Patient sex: M
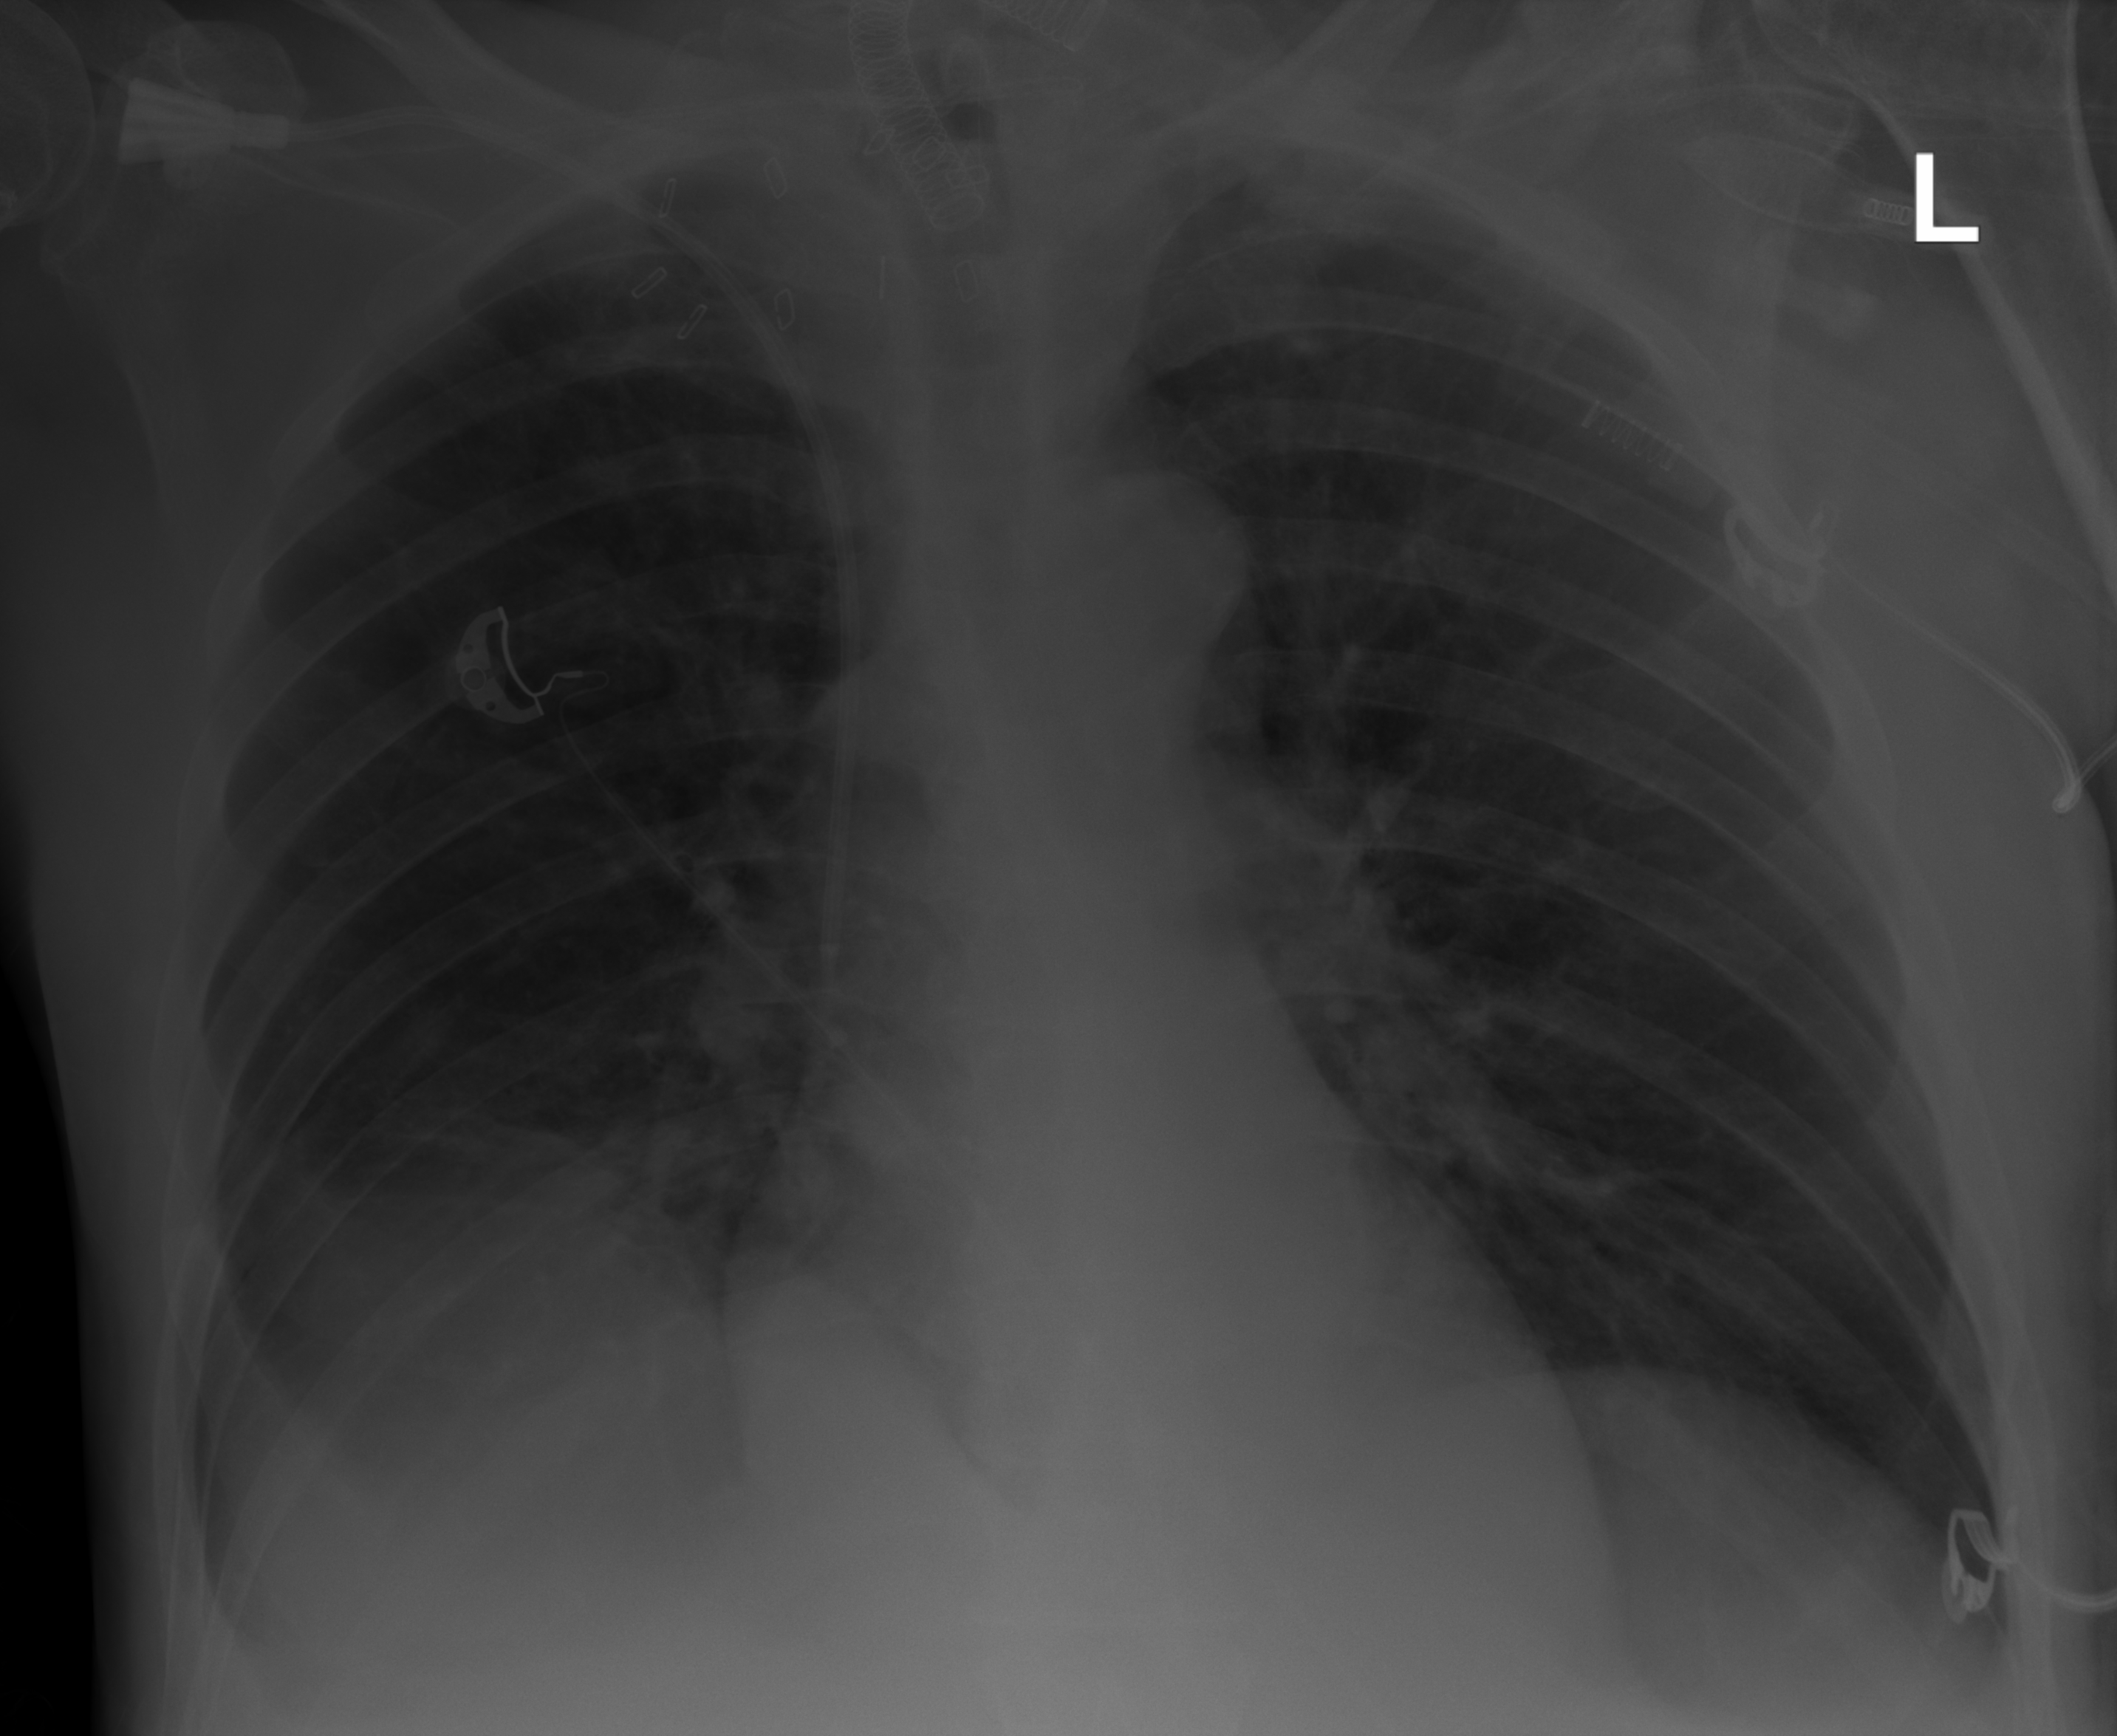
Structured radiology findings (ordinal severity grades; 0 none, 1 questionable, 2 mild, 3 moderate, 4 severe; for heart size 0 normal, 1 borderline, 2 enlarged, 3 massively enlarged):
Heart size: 1
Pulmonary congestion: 2
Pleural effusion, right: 2
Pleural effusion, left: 0
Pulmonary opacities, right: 1
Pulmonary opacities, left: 1
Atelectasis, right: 3
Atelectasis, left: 1